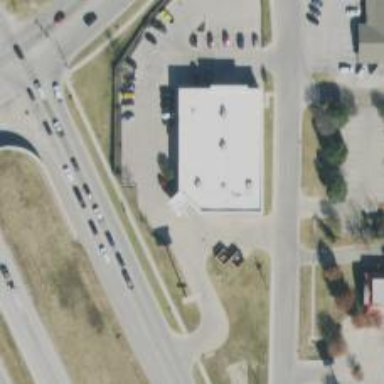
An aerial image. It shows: Pharmacy providing healthcare services.